Field crop: maize
Growth stage: 2
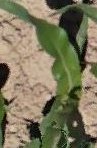
Species: maize